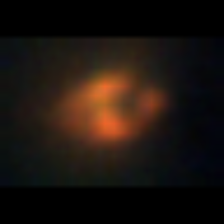
Taxon: NanoPlankton
Group: Other